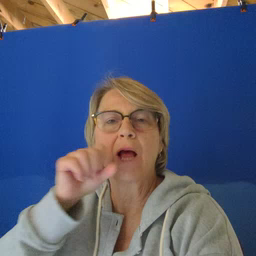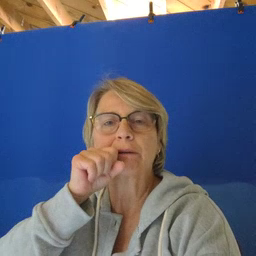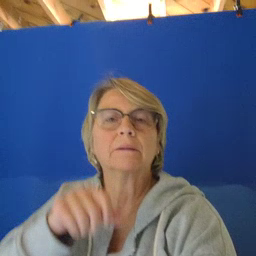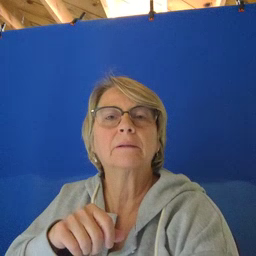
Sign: carrot